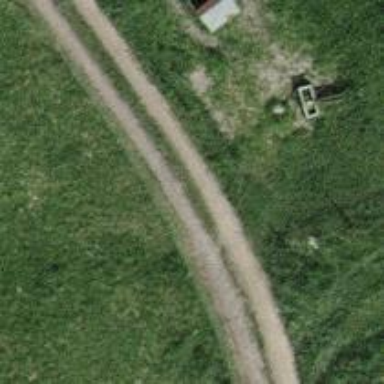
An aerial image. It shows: Gravel track road.